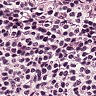
Metastatic tissue present: no